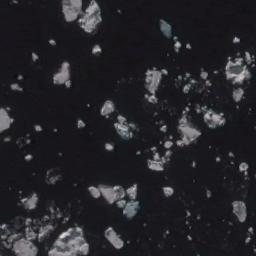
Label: sea_ice